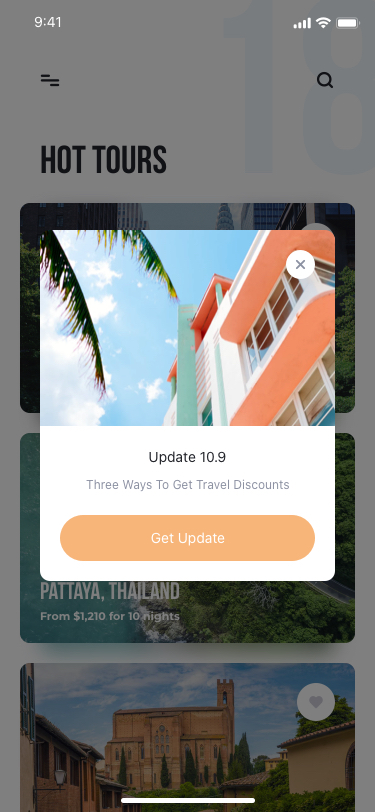
Text in this UI design:
Choose A Plan
Three Ways To Get Travel Discounts
Update 10.9